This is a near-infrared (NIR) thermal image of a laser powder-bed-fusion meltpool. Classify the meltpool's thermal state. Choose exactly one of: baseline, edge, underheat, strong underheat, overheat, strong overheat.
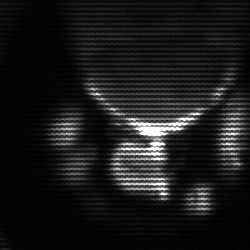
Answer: baseline